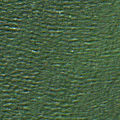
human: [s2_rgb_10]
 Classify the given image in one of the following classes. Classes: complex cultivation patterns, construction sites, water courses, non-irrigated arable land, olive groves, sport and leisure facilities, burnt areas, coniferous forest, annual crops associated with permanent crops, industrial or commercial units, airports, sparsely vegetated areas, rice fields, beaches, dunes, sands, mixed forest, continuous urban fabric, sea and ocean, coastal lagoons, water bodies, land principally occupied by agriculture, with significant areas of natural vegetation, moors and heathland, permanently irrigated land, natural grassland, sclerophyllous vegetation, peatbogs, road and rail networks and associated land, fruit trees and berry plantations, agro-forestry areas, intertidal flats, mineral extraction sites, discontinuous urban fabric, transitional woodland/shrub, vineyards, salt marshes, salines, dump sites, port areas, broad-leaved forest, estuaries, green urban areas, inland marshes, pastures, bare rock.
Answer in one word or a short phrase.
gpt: sea and ocean